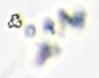
Label: Phaeocystis